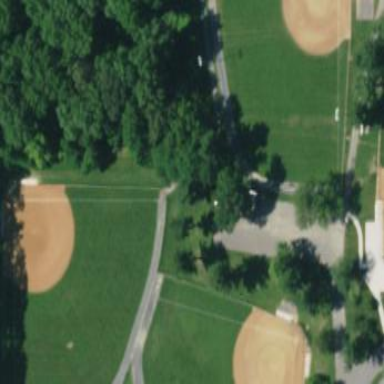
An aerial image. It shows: Baseball pitch for leisure land.